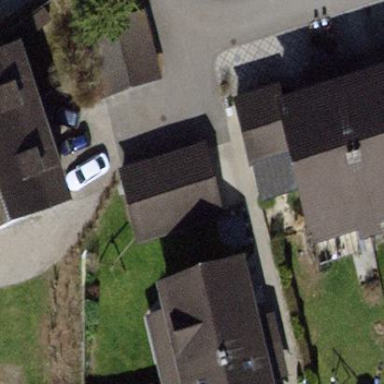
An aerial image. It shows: Garage.